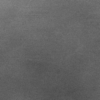
Label: dusty